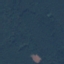
Land use / land cover: Forest